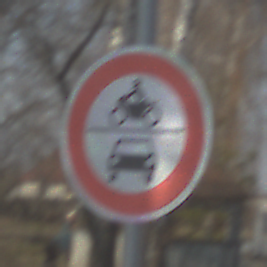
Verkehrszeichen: VerbotKraftfahrzeuge
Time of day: MorningAfternoon
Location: Outdoor (Suburban)
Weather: PartlyCloudy
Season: NotSpecified
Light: Natural